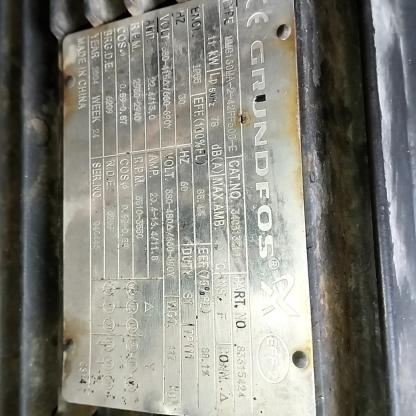
Klasa: tabliczka-znamionowa